Question: I am not an expert in statistics and data analysis, hence I can't understand if the behavior which I obtain is correct or not. I am here looking for your help.
Assume I have these samples which I would like to cluster (10 points in the plane - reduced version of the problem):
'''
[X Y] =
266 450
266 400
258 168
290 442
295 438
273 432
294 158
318 161
250 423
253 413
'''
To cluster them I can use a cluster tree
'''
Z = linkage([ X Y ],'complete');
'''
which is (by 'dendrogram(Z,10)')

Now I would like to extract clusters on the basis of the distance attached to the nodes of the tree.
Say that my distance is '150', I would expect that the call
'''
T = cluster(Z,'Cutoff',150);
'''
returns me '2' clusters. But it gives me just one (I suppose), i.e.
'''
T =
1
1
1
1
1
1
1
1
1
1
'''
What am I missing?
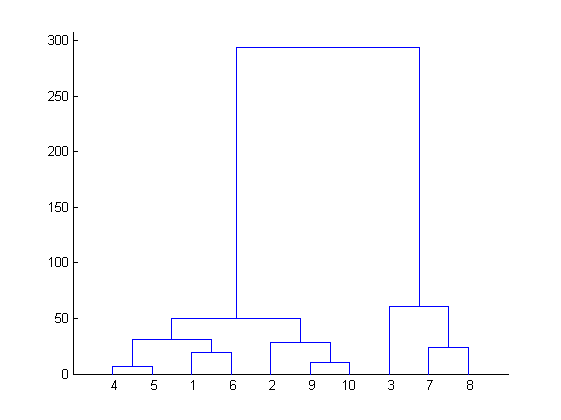
Answer: Use 'inconsistent(Z,150)' and look at the values in column 4. Increasing the cutoff from a small positive number steps you along the tree.
E.g.
'''
cluster(Z,'cutoff',0.7)
'''
does not give you what you want (I think)
but
'''
cluster(Z,'cutoff',0.8)
'''
does.